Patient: sex F, age 58
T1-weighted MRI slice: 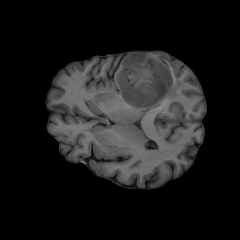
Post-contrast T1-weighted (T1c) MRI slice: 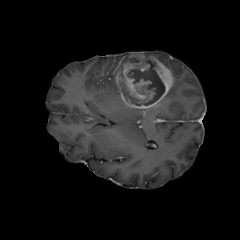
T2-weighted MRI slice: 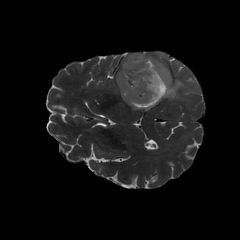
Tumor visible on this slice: yes
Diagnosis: Glioblastoma, IDH-wildtype
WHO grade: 4